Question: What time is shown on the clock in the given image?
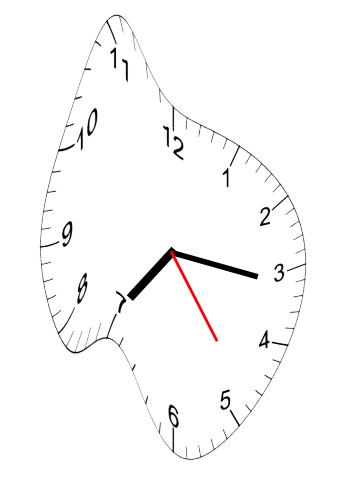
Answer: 07:16:24